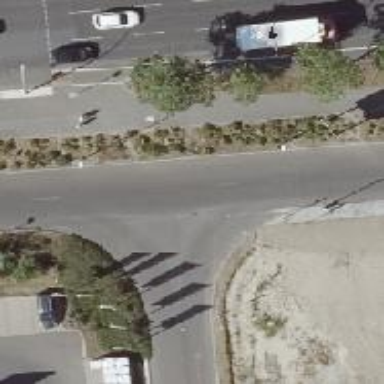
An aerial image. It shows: Asphalt service road.